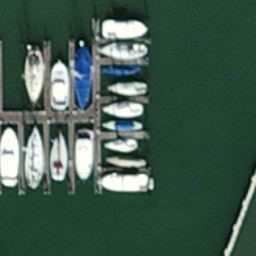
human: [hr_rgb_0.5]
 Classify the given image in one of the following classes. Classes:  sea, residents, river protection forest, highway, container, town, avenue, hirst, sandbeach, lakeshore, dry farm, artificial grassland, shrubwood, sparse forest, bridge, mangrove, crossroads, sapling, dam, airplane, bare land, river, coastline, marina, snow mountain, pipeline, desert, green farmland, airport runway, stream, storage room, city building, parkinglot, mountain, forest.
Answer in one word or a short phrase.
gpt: marina